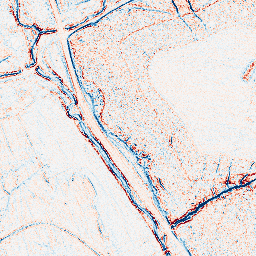
Category: edge_preserving
Decomposition family: bilateral
Decomposition parameters: d: 5
sigma_color: 75
sigma_space: 75
Upsampling method: regularized
Upsampling parameters: scale: 4
lambda_reg: 0.01
Upsampling scale: 4